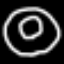
Label: donut